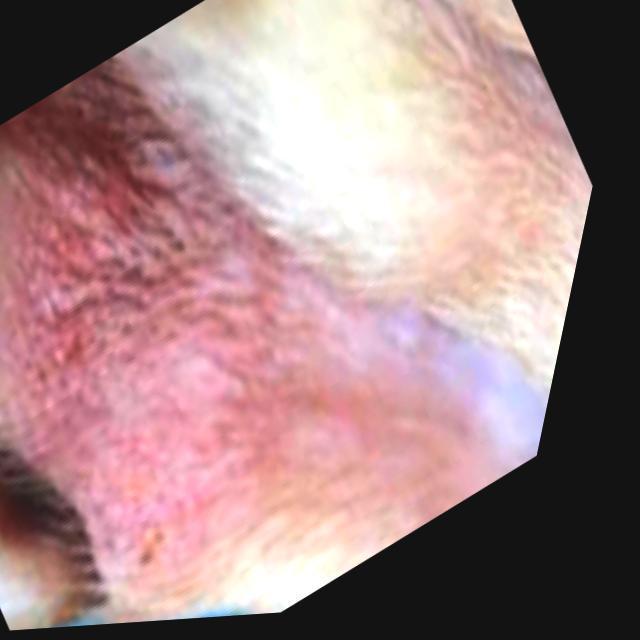
Canine fungal skin infection — characterized by alopecia, scaling, crusting, and circular lesions. Common agents include Malassezia and Candida species.